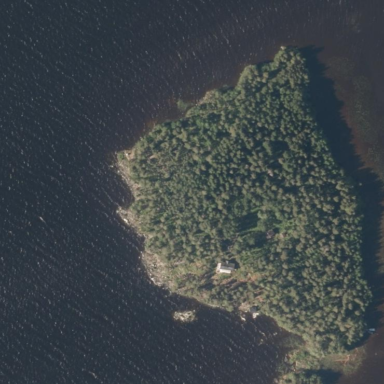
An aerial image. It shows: Image showing island.